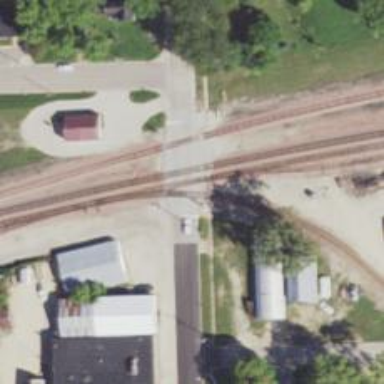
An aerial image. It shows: Railway level crossing.